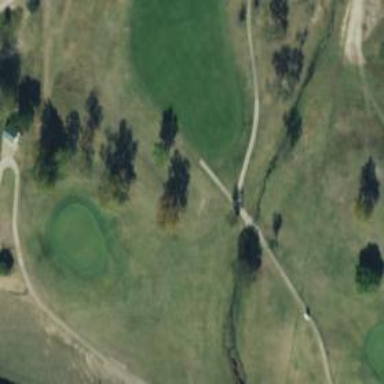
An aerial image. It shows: Path on bridge over golf course.